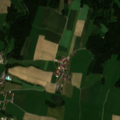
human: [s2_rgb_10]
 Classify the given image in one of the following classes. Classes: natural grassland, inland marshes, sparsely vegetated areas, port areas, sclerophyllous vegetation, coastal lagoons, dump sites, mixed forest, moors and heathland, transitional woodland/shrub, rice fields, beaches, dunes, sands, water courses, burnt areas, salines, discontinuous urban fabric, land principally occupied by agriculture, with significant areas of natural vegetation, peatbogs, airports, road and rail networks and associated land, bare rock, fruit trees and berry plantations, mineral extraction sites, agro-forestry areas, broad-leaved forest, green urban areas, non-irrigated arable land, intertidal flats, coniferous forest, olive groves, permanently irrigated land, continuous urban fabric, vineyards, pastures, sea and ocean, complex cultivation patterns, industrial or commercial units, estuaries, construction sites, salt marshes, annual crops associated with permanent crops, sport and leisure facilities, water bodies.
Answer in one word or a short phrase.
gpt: discontinuous urban fabric, non-irrigated arable land, pastures, complex cultivation patterns, coniferous forest